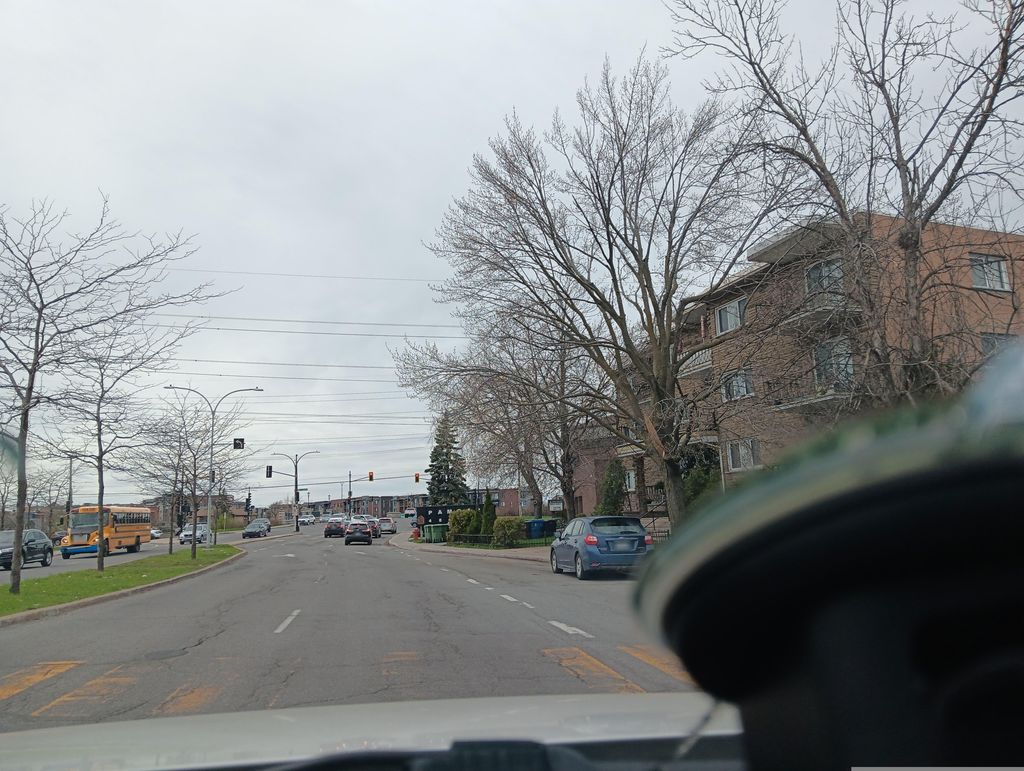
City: montreal